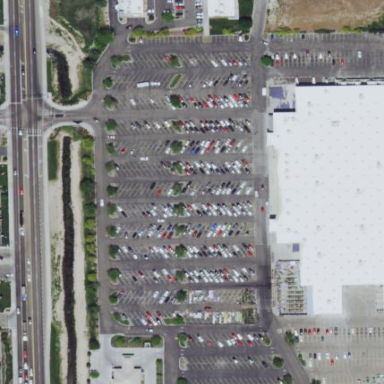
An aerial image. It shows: Retail area.